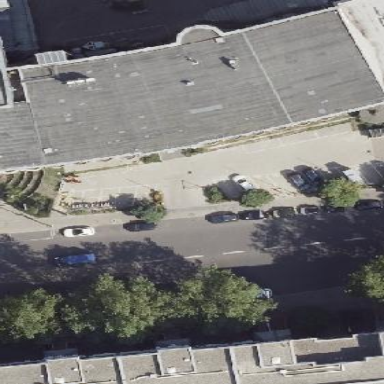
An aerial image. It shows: Commercial office building with red flat roof.